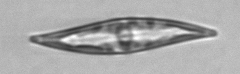
Label: Pleurosigma